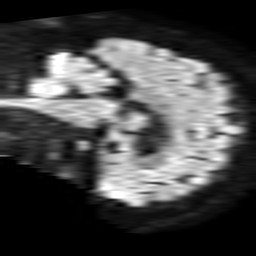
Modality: TRACE
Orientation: sagittal
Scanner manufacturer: philips
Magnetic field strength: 1.5 T
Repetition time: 3.403 s
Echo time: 0.06922 s